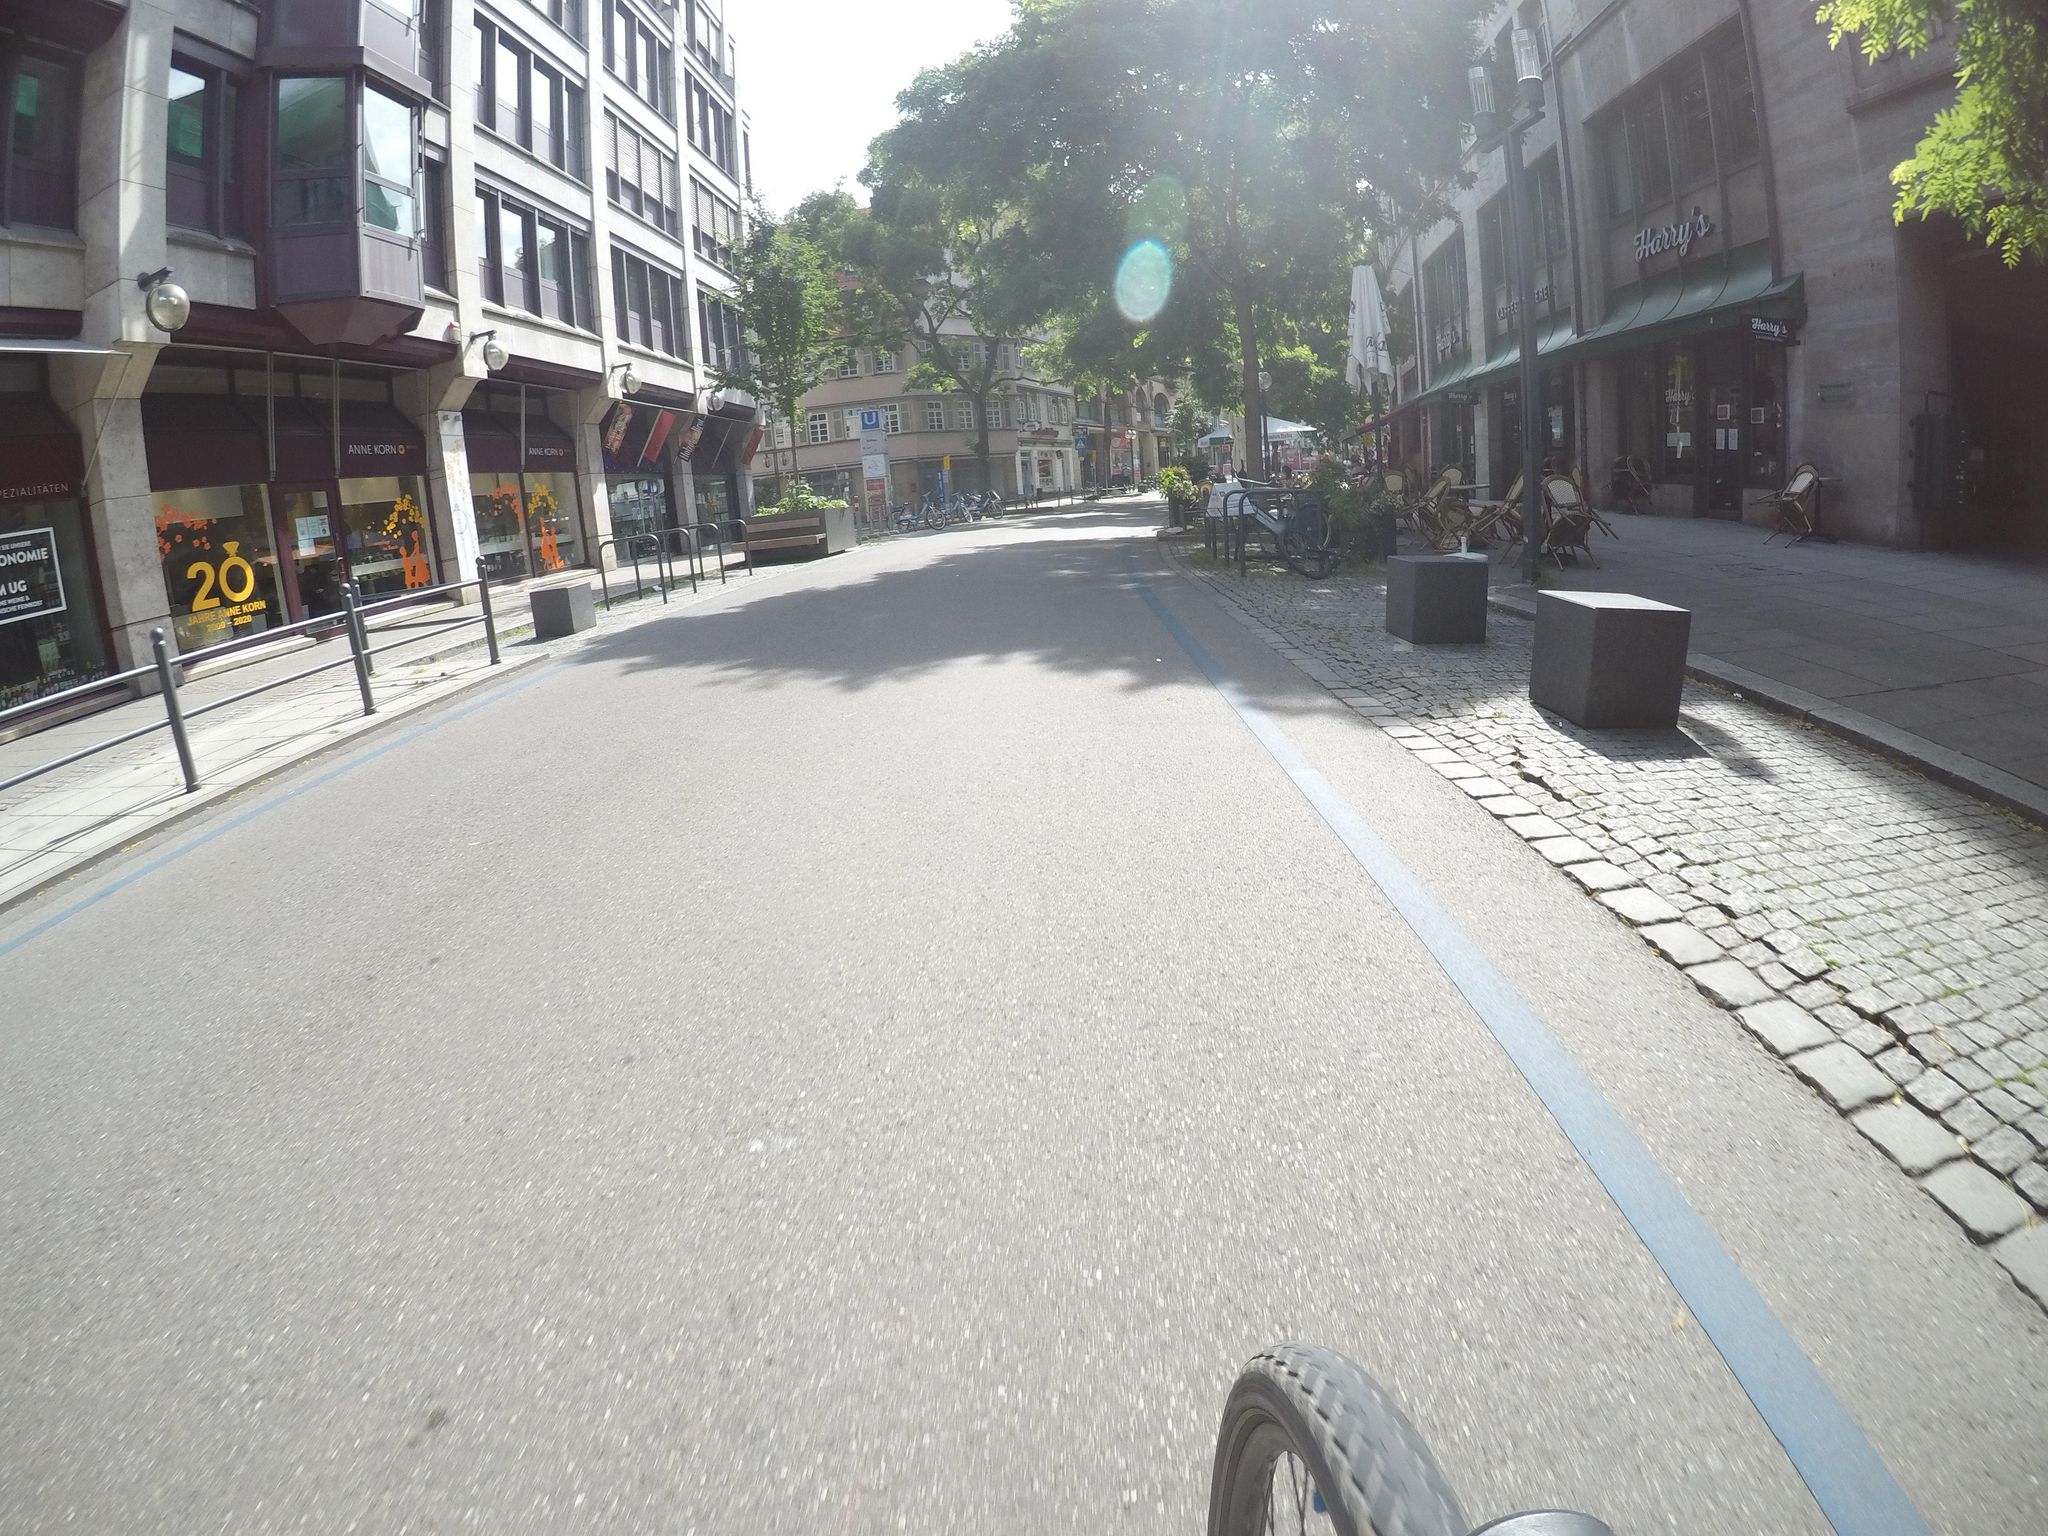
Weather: clear
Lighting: day
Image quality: good
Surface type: driving surface
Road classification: footway, path, steps
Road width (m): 6
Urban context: urban centre
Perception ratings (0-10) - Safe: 5.88, Lively: 9.53, Beautiful: 7.94, Boring: 1.2, Depressing: 1.57, Wealthy: 7.98